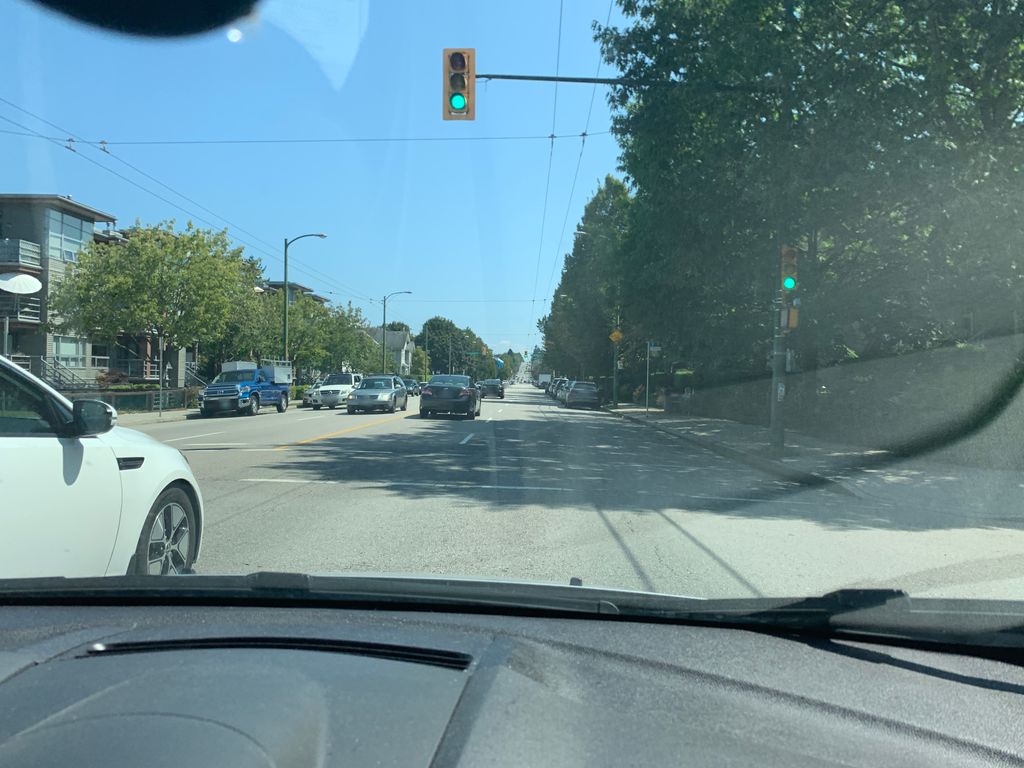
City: vancouver